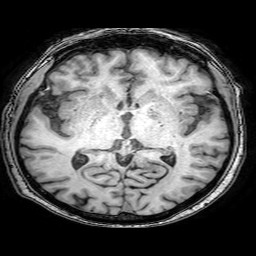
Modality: T1w
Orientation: coronal
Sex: male
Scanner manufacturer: philips
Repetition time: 0.008086 s
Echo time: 0.0037 s